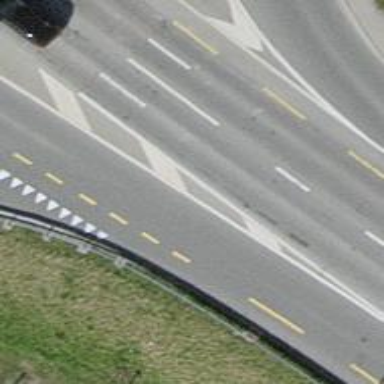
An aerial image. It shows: Secondary road with designated cycle lane.